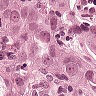
Metastatic tissue present: yes